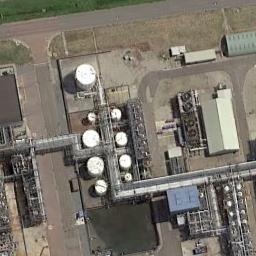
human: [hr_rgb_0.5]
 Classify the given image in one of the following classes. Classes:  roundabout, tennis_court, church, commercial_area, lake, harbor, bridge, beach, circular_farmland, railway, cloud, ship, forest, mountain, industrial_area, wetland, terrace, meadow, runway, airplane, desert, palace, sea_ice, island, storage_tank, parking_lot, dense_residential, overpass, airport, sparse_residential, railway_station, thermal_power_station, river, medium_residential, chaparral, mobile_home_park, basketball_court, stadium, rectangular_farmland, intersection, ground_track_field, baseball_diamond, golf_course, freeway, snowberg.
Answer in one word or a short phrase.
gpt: storage_tank